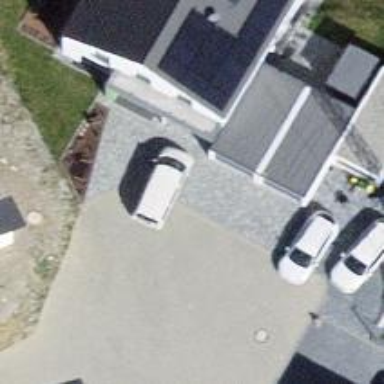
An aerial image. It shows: Garage.